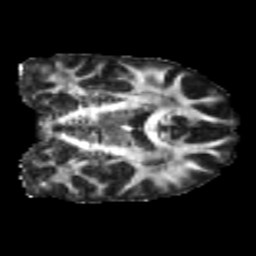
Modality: FA
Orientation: coronal
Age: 46
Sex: male
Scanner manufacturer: siemens
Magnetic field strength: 3 T
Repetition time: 5 s
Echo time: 0.092 s